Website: bh-photo
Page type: billing-address
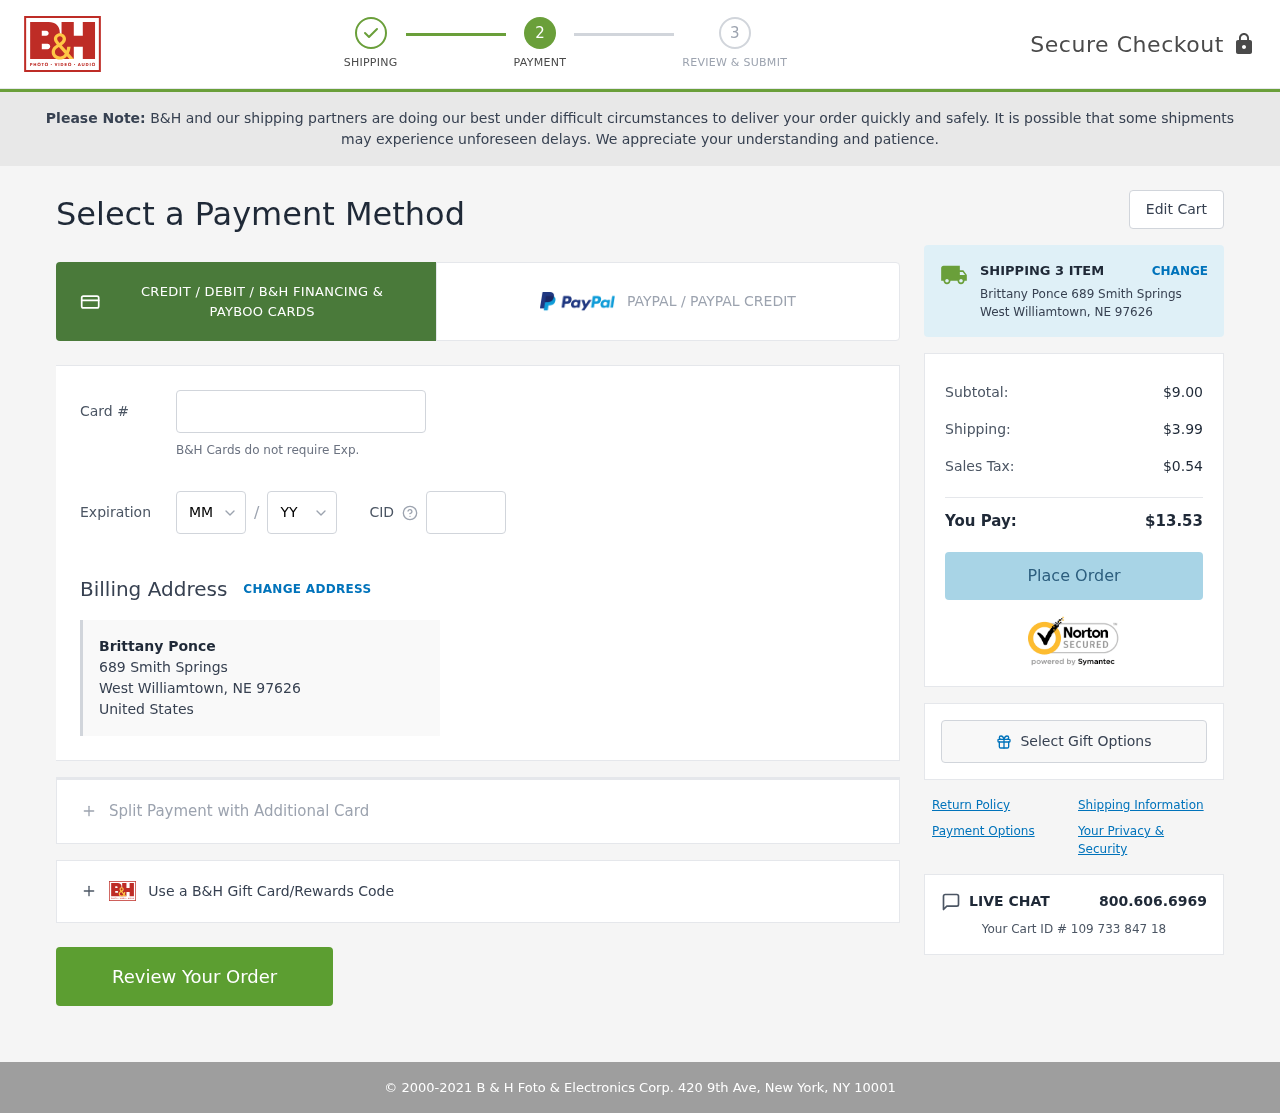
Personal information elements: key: PII_CARD_CVV
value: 574
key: PII_CARD_EXPIRY_MONTH
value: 11
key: PII_CARD_EXPIRY_YEAR
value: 30
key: PII_CARD_NUMBER
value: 6544 6509 5812 5355
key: PII_CITY
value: West Williamtown
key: PII_COUNTRY
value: United States
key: PII_FULLNAME
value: Brittany Ponce
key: PII_POSTCODE
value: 97626
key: PII_STATE_ABBR
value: NE
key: PII_STREET
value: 689 Smith Springs
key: PII_FULLNAME2
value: Brittany Ponce
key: PII_STREET2
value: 689 Smith Springs
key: PII_CITY_STATE_ZIP2
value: West Williamtown, NE
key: PII_POSTCODE2
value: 97626
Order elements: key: ORDER_NUM_ITEMS
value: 3
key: ORDER_SUBTOTAL
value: $9.00
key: ORDER_SHIPPING_COST
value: $3.99
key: ORDER_TAX
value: $0.54
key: ORDER_TOTAL
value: $13.53
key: ORDER_ID
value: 109 733 847 18